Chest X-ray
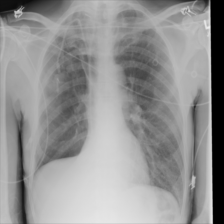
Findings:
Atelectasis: negative
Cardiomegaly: negative
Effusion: negative
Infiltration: negative
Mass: negative
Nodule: negative
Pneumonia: negative
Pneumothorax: negative
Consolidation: negative
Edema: negative
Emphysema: negative
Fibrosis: negative
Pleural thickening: negative
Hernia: negative